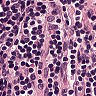
Metastatic tissue present: no